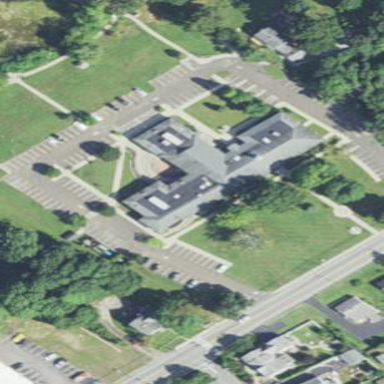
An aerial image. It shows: School.